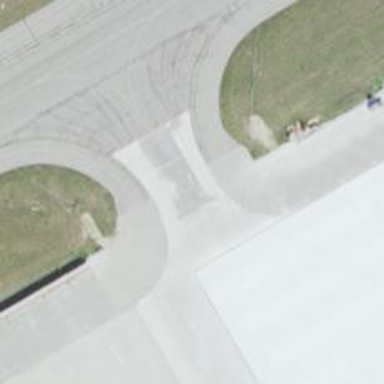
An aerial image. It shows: Image of taxiway at airport.